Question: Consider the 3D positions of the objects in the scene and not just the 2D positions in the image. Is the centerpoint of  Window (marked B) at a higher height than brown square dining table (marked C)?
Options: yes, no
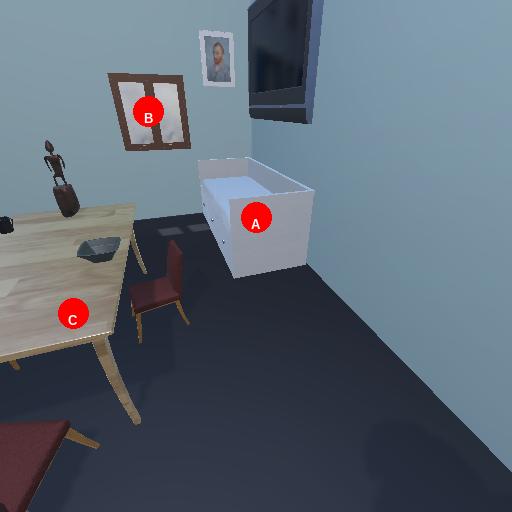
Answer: yes